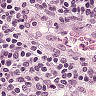
Metastatic tissue present: no